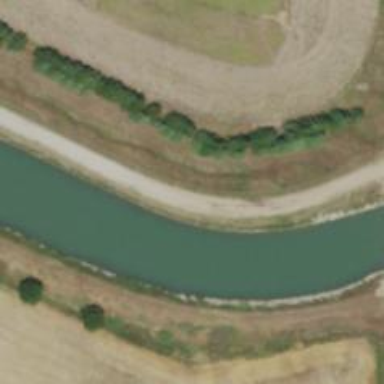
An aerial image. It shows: Canal.